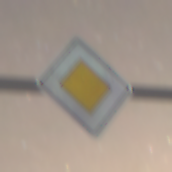
Verkehrszeichen: Vorfahrtsstrasse
Umgebung: Outdoor, Suburban
Tageszeit: Night
Wetter: Clear
Licht: Artificial
Jahreszeit: NotSpecified
Kontrast: MediumContrast